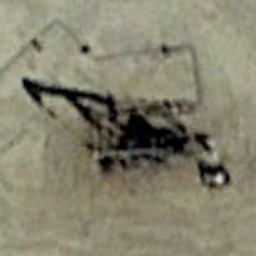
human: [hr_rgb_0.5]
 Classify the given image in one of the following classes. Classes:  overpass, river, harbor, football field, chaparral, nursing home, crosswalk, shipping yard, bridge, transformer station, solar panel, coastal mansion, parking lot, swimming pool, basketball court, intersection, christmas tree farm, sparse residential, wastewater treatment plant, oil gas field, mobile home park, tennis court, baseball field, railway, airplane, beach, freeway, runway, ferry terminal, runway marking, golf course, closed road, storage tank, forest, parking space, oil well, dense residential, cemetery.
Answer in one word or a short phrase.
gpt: oil well